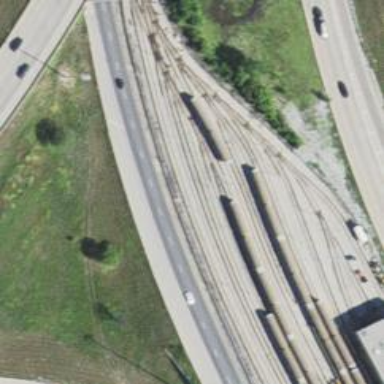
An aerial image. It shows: Yard area with electrified rail tracks.